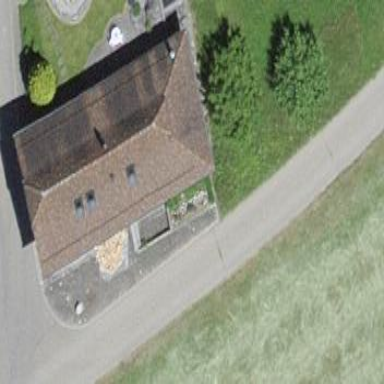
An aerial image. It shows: Residential building with half-hipped roof shape.